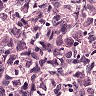
Metastatic tissue present: yes